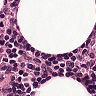
Metastatic tissue present: no